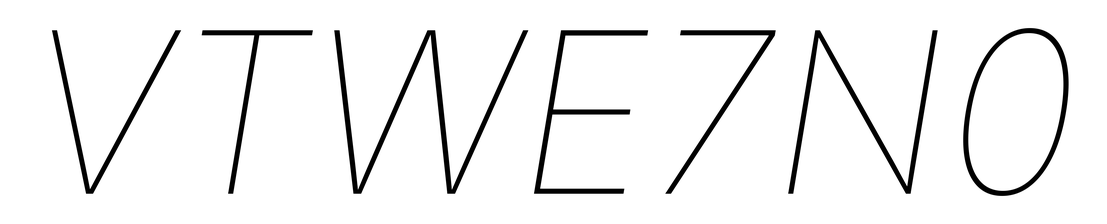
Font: Inter-Italic_Thin_Italic